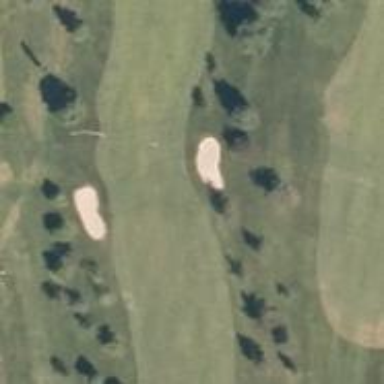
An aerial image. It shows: Golf hole.